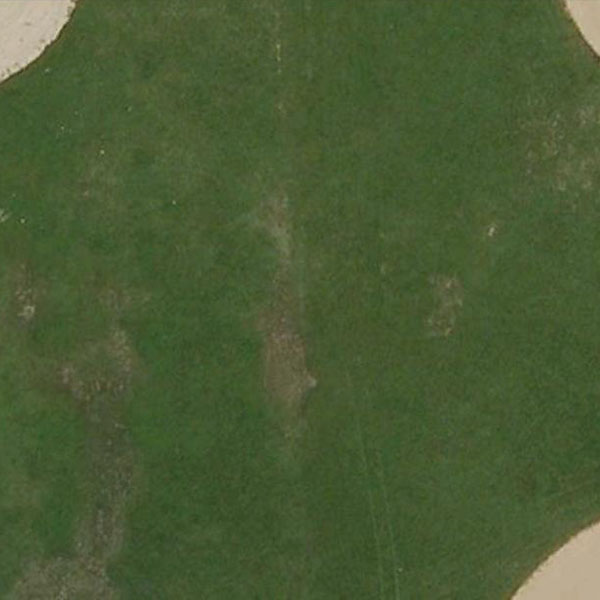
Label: Meadow